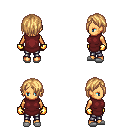
a pixel art fantasy rpg character, female body template, human, tanned skin, maroon tunic, metal pants, light blonde bangs hairstyle, gold gloves, white slippers, four views (front, back, left, right), 2x2 character sprite sheet, small pixel art, hard edges, no anti-aliasing